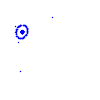
Particle: pion